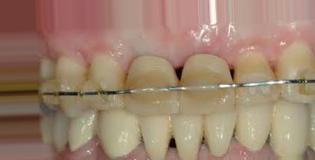
Condition: Tooth Discoloration